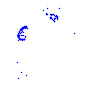
Particle: proton